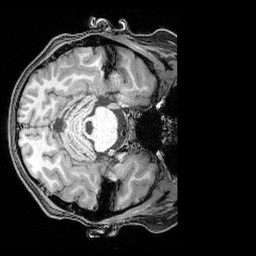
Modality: T1w
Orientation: axial
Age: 28
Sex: female
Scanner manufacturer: siemens
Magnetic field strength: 3 T
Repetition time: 2.3 s
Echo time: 0.00324 s